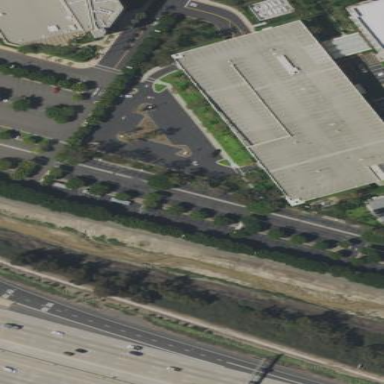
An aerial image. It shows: Parking building.